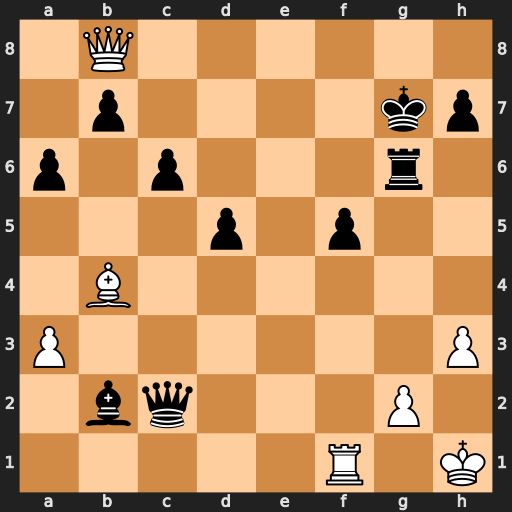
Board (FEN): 1Q6/1p4kp/p1p3r1/3p1p2/1B6/P6P/1bq3P1/5R1K
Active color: w
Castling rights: -
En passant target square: -
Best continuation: Qf8#